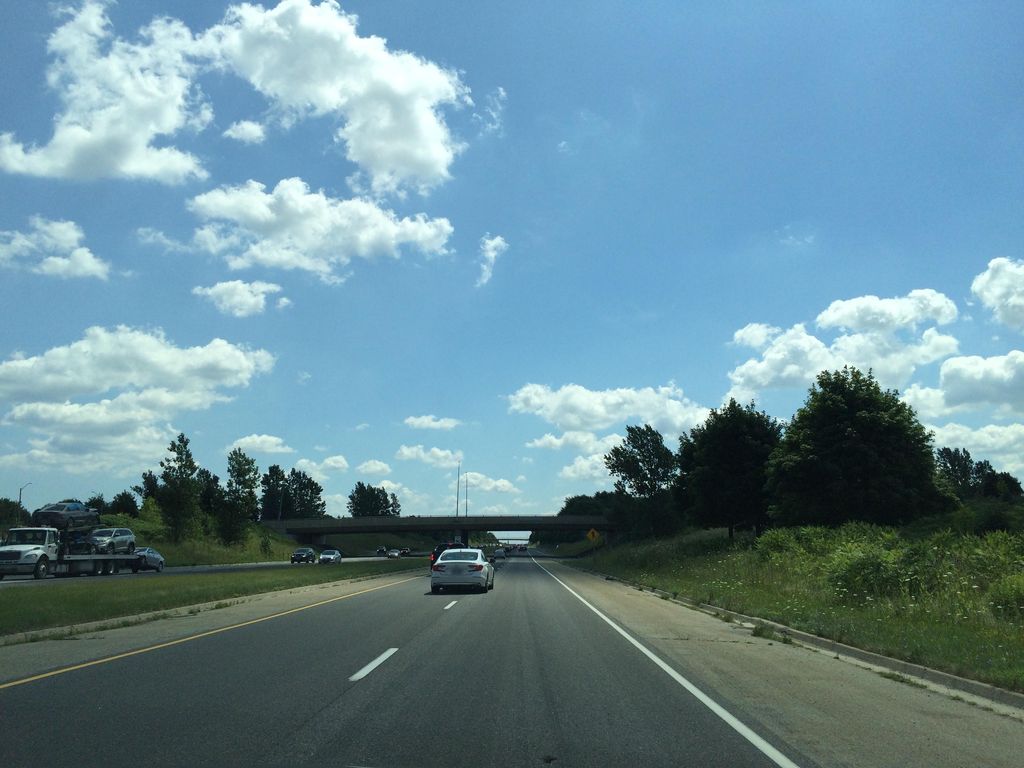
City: hamilton